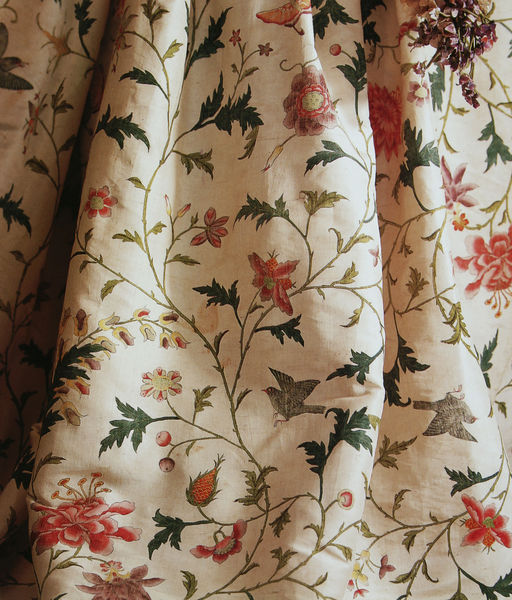
Titel: Kleid (Robe à l'anglaise) - Detail
Standort: Kyoto (Japan)
Institution: Kyoto Costume Institute
Schlagwörter: blätter, flügel, schatten, vogel, weiß, gelb, grün, ocker, ausschnitt, blume, blumen, braun, bunt, grau, hell, kleid, licht, orange, schmuck, blüte, blüten, rosen, rot, tier, tiere, tuch, beige, mode, muster, ornament, rock, falten, leinen, tischdecke, vorhang, natur, vögel, zweige, stickerei, stoff, stoffe, decke, blatt, pflanze, pflanzen, rosa, seide, fliegen, frucht, früchte, garten, gemüse, ranken, creme, dunkelgrün, hellgrün, lila, violett, blümchen, dekoration, gardine, jugendstil, detail, dekor, floral, ornamente, verzierung, strauss, gardiene, faltenwurf, naht, foto, fotografie, photographie, blütenblätter, stiel, stiele, blumenmuster, gemalt, beeren, stengel, druck, stempel, ranke, blütenranken, photo, zacken, geblümt, knospe, knospen, romantisch, blütenblatt, dornen, fröhlich, beere, gewebe, textil, fotographie, art deco, baumwolle, verzierungen, englisch, blätte, photografie, wachsen, gezackt, paisley, blütenkelche, auschnitt, staubgefäß, staubgefäße, florales muster, florale muster, stickerie, kapsel, textilie, wor, bauernmalerei, umkehr, stoffdruck, vorhangstoff, ashley, blütenstand, blütenstände, kapseln, leinendruck, e, naturweiß